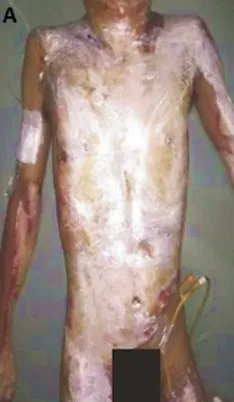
Evaluation of clinical status and BMI:. Day 1, BMI 17.57 kg/m2.
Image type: medical_photograph (skin_photograph)